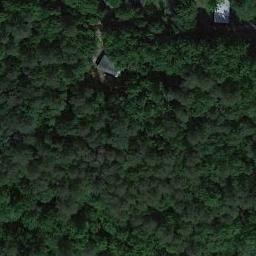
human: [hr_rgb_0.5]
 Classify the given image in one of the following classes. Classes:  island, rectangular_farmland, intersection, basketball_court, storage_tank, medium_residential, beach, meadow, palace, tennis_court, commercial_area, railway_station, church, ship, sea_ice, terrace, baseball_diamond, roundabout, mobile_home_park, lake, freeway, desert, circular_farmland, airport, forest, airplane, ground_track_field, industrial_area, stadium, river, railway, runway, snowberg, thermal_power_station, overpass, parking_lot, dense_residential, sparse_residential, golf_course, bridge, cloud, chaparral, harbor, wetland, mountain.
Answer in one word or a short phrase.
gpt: forest